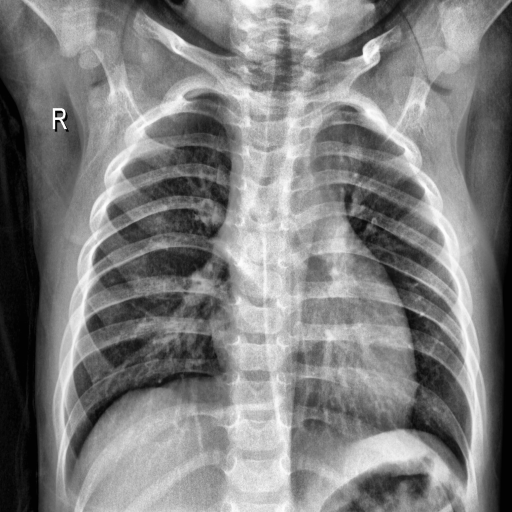
Finding: NORMAL